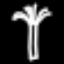
Label: palm tree